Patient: sex F, age 58
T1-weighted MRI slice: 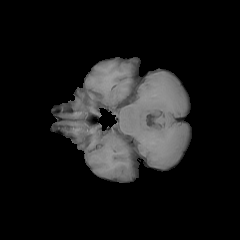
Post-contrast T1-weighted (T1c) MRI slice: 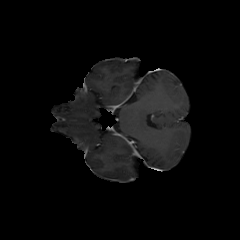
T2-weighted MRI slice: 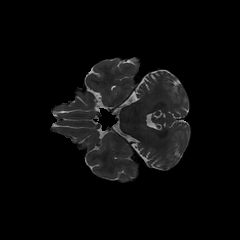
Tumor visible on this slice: no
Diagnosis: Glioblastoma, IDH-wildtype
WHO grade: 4